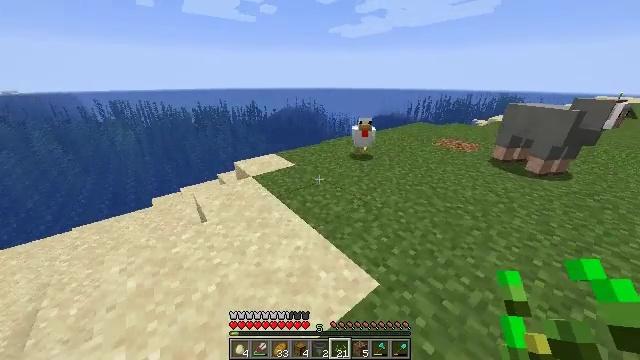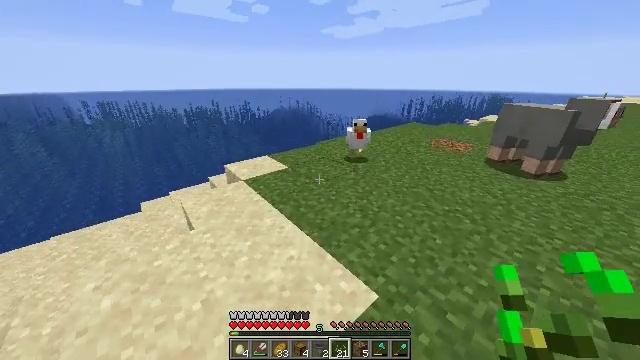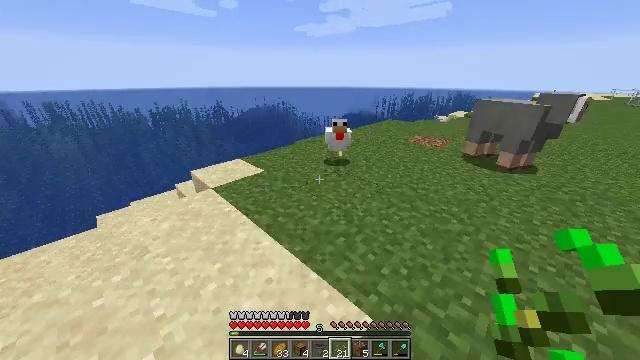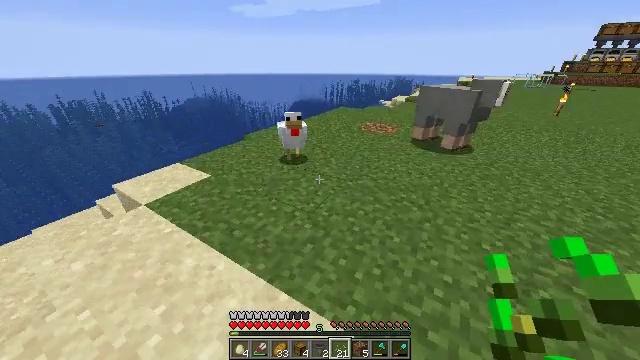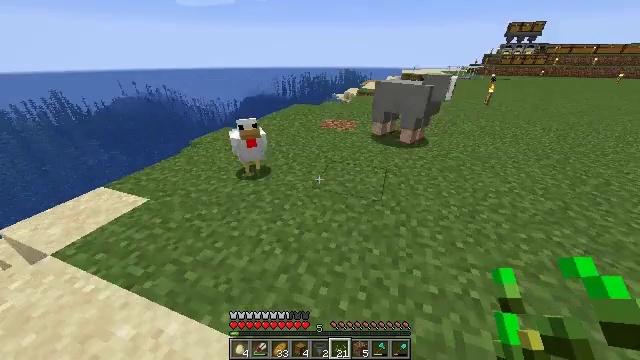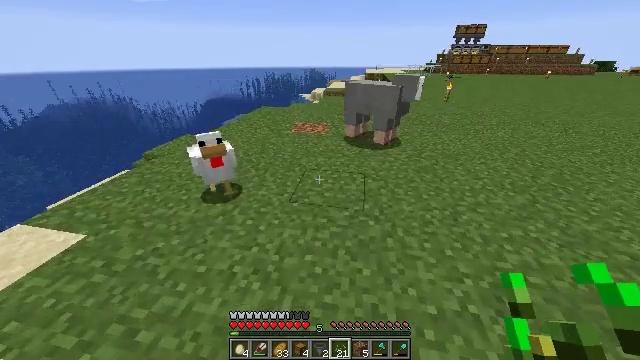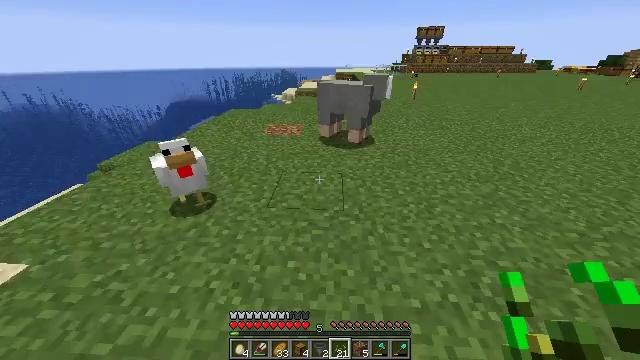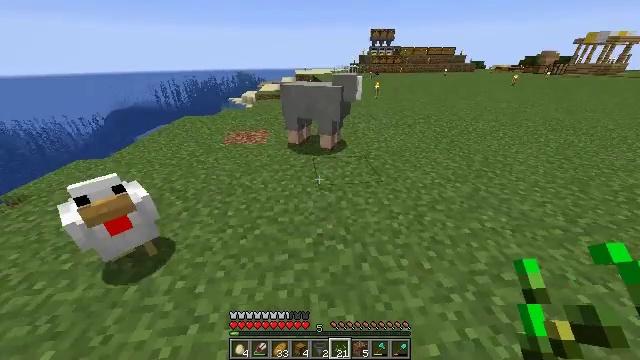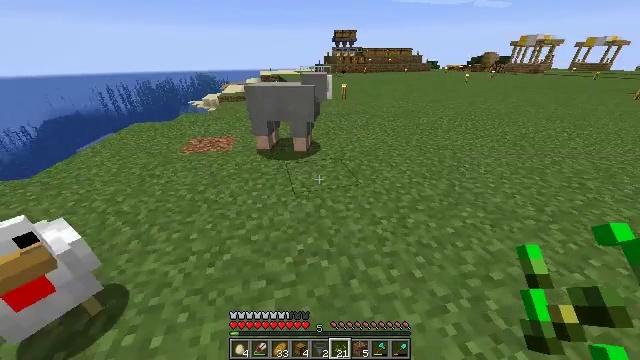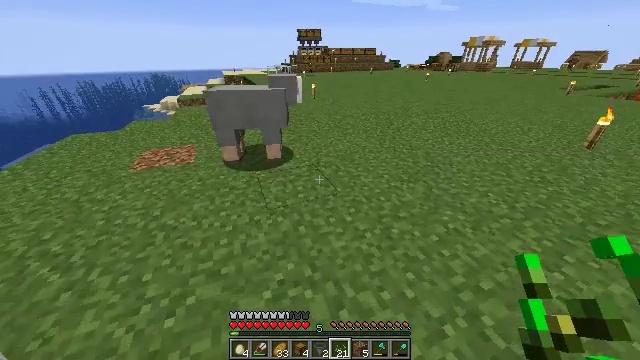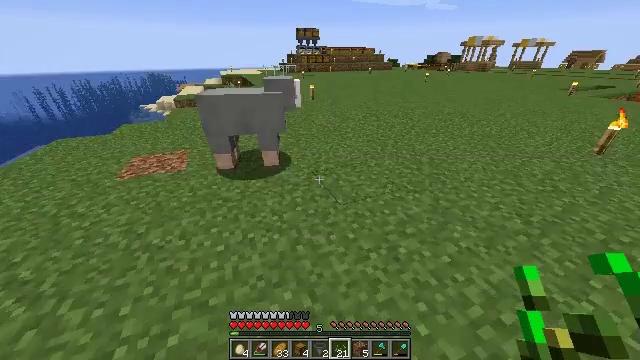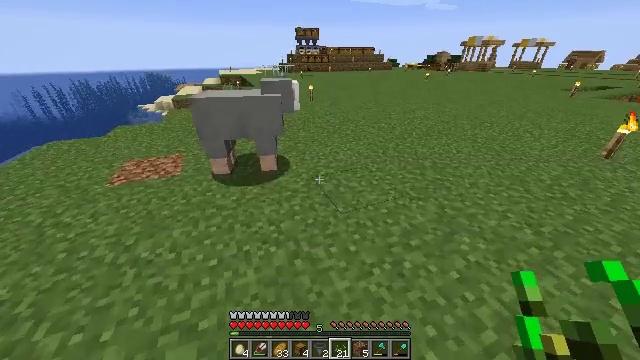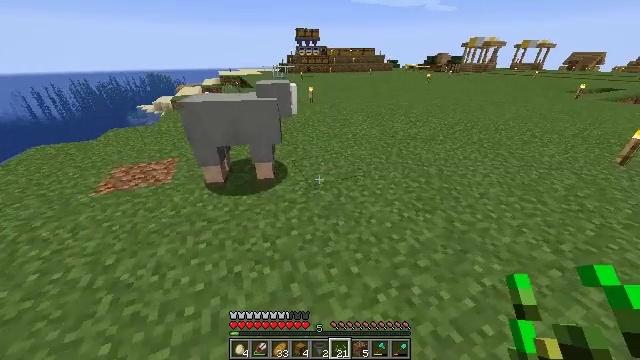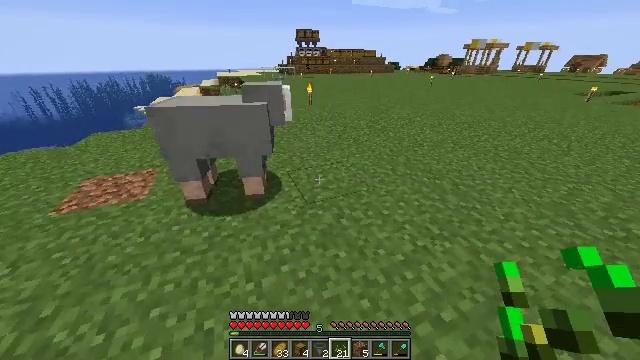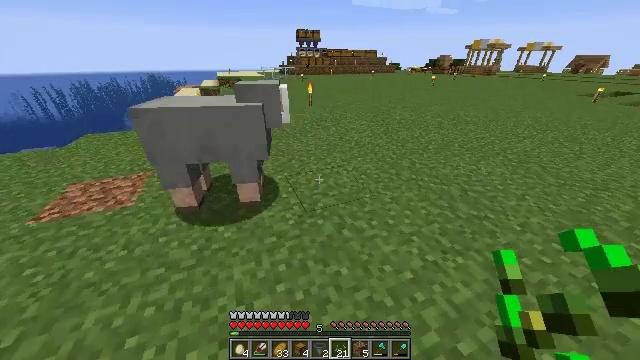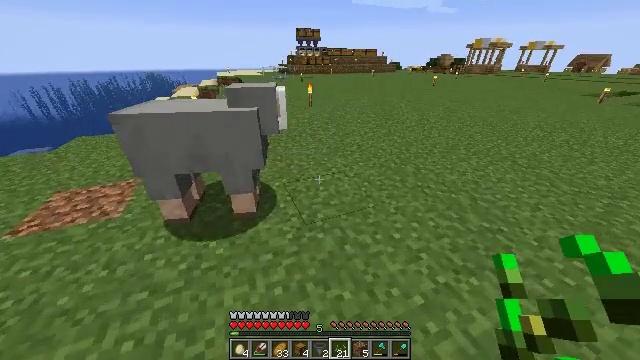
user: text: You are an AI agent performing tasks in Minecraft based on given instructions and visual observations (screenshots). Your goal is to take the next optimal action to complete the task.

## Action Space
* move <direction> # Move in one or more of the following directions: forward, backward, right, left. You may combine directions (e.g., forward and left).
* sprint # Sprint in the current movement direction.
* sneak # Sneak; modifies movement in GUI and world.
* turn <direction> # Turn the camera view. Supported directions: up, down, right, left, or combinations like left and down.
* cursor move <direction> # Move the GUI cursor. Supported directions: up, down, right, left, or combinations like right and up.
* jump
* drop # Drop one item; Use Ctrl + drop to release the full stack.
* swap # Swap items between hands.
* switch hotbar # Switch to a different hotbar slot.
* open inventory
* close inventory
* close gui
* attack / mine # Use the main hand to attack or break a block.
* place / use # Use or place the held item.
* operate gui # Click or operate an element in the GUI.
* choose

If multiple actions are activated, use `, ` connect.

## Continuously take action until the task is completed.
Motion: motion action
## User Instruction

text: Hunt the zombie.
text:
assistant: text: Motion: move forward, turn right
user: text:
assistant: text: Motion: move forward, turn right
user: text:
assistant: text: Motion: move forward, turn right and down
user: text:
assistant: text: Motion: move forward, turn right and down
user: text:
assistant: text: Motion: move forward, turn right
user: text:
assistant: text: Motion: move forward, turn right
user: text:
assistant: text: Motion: move forward, turn right
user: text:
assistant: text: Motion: move forward, turn right
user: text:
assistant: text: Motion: move forward, turn right
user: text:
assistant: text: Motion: move forward
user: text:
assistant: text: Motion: move forward, sprint
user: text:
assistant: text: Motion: move forward, sprint
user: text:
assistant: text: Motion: move forward, sprint
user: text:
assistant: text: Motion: move forward, sprint
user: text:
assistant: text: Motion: move forward
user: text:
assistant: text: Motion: move forward
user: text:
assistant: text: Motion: move forward, turn right
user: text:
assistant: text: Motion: move forward, sprint, turn right
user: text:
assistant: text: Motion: move forward, sprint, turn right
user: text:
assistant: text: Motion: move forward, sprint
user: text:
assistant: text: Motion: move forward
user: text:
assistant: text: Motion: move forward
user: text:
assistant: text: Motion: move forward
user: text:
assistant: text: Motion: move forward, sprint
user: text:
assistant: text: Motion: move forward, sprint
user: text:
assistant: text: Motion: move forward, sprint
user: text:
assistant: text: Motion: move forward, sprint, turn up
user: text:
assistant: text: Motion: move forward
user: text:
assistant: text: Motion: move forward
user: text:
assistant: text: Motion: move forward